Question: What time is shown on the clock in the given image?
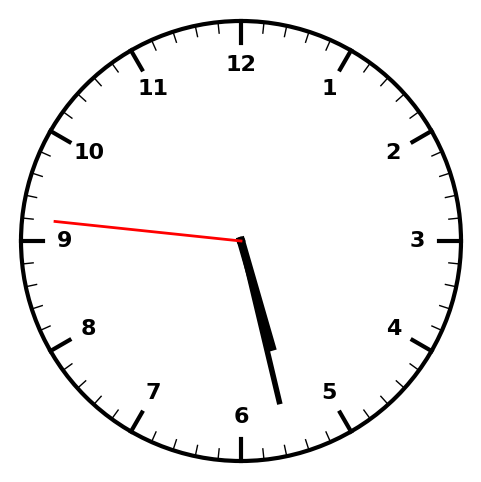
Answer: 05:27:46